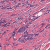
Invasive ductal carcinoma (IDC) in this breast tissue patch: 1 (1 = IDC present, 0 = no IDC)